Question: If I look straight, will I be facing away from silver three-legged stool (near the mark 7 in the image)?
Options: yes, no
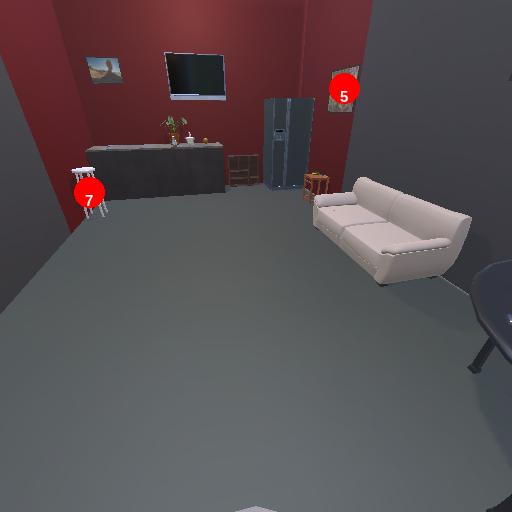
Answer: yes